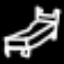
Label: bed